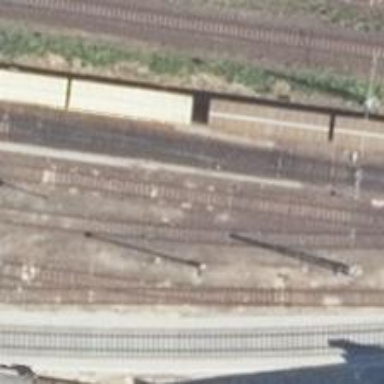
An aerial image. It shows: Railway switch.